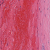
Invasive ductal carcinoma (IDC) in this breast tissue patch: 0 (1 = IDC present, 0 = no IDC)